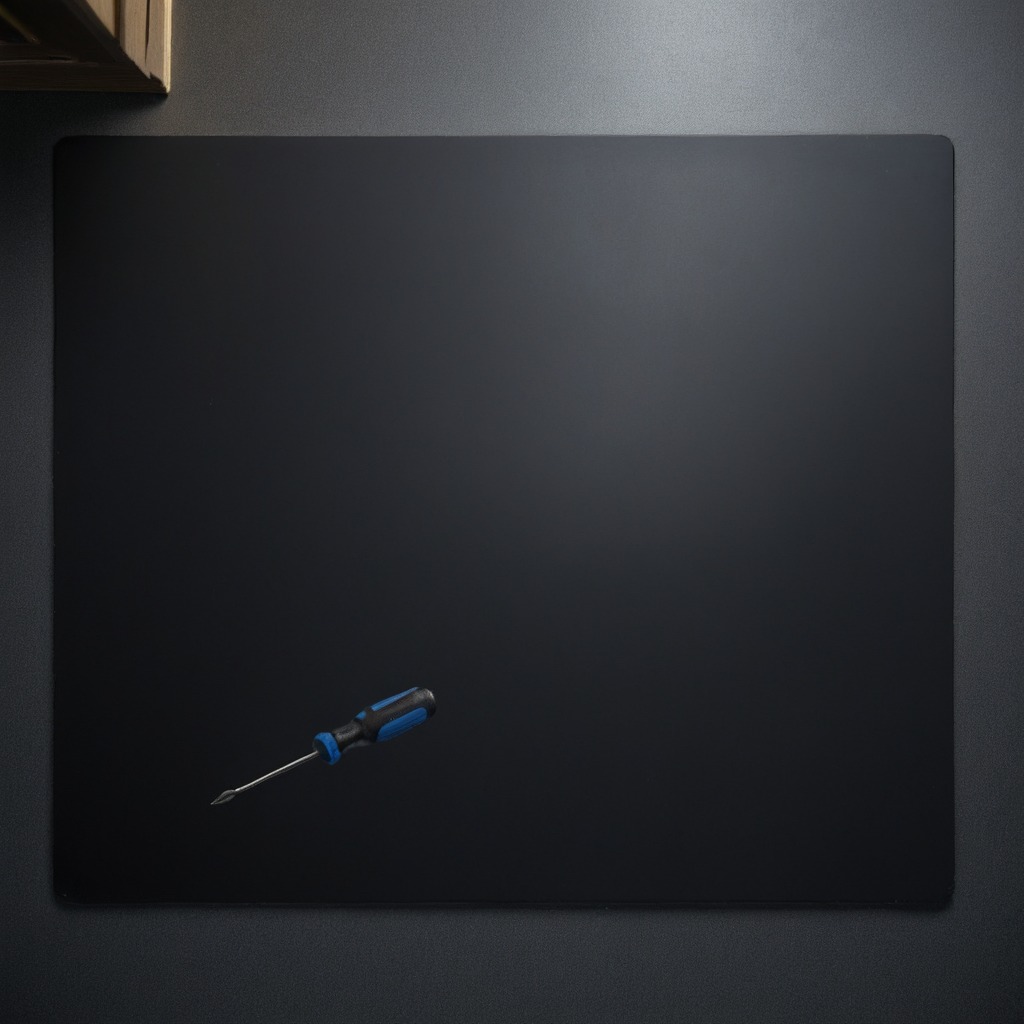
A screwdriver lying on a clean granite tabletop